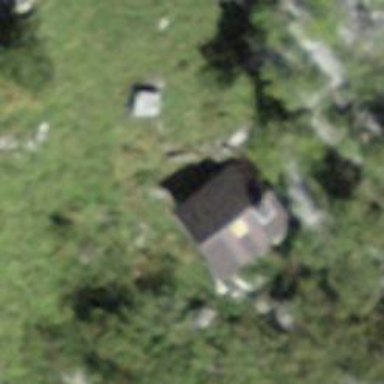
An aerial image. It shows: Wilderness hut located in building.